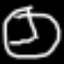
Label: clock